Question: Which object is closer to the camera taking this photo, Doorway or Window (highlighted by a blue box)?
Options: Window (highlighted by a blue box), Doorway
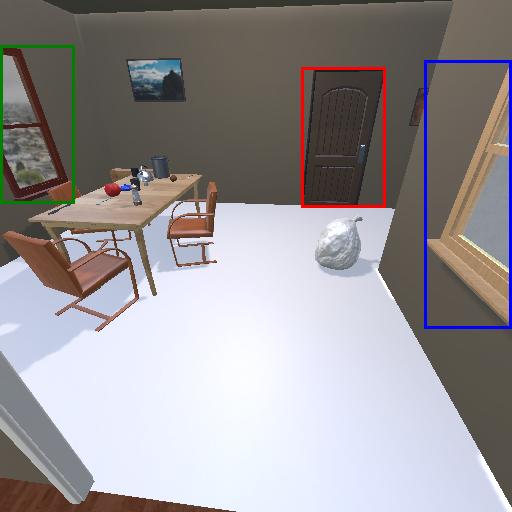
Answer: Window (highlighted by a blue box)